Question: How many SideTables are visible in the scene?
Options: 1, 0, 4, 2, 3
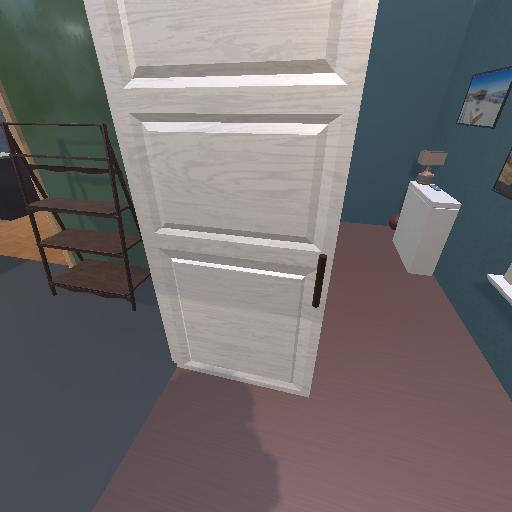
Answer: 1